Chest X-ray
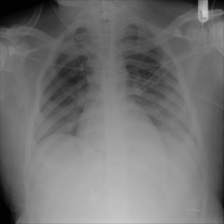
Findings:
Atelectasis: negative
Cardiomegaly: negative
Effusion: negative
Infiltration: negative
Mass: negative
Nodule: negative
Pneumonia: negative
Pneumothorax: negative
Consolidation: negative
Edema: negative
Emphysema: negative
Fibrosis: negative
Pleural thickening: negative
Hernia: negative